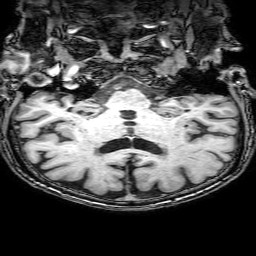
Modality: T1w
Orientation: sagittal
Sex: male
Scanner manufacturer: philips
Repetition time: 0.008067 s
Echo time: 0.00369 s